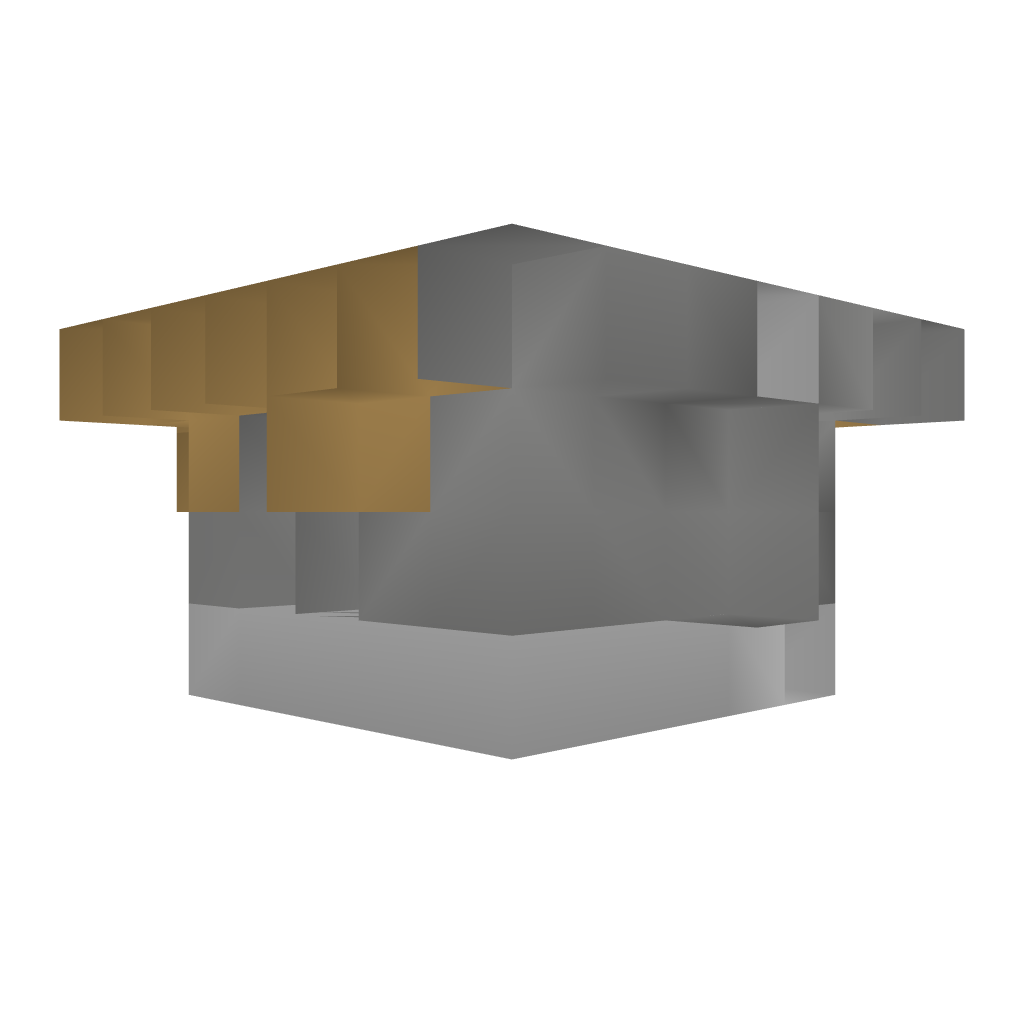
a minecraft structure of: Double Cobblestone Generator